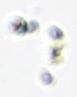
Label: Phaeocystis